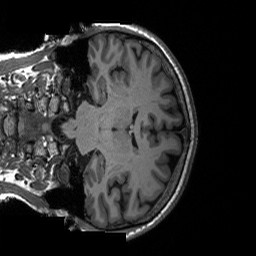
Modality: T1w
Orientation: coronal
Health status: ill
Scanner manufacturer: siemens
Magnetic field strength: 3 T
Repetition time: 2.3 s
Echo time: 0.00226 s